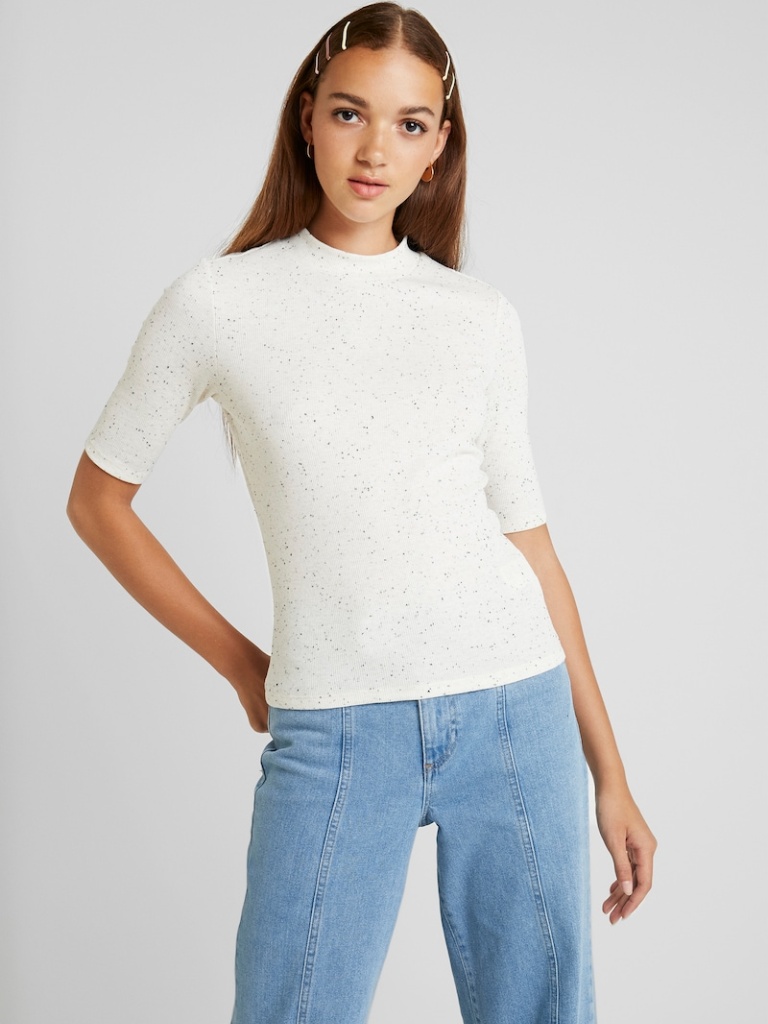
knit tight short sleeve hip length Fully Tucked in turtleneck turtleneck